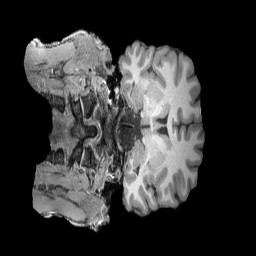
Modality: T1w
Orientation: coronal
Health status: healthy